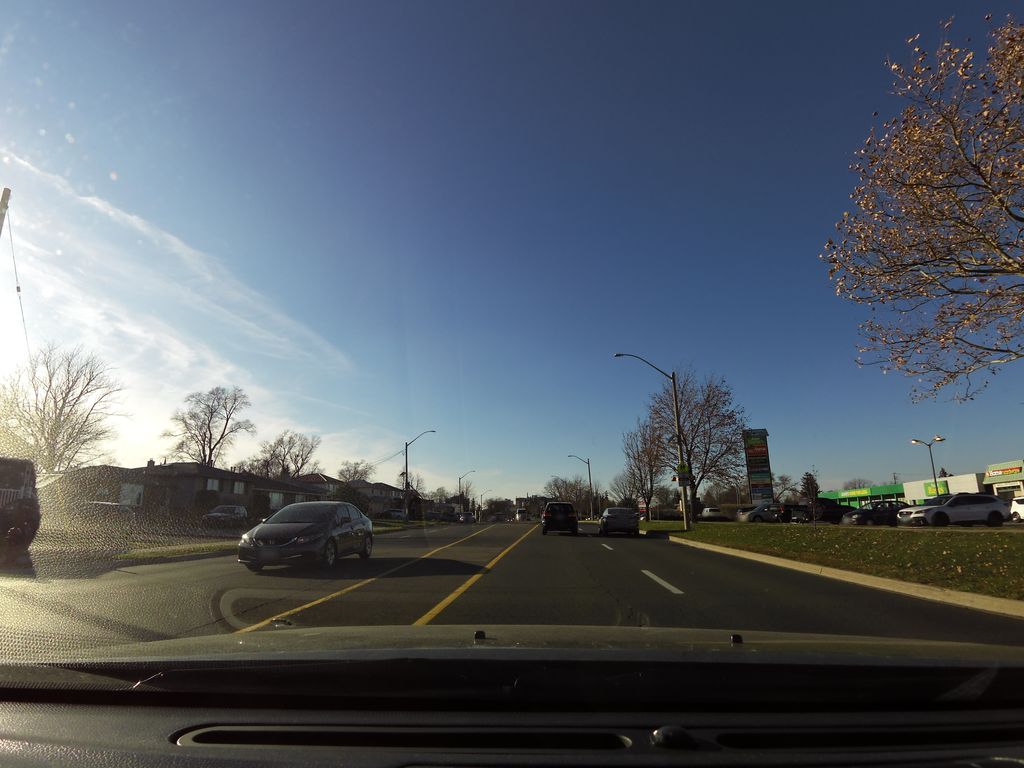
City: hamilton